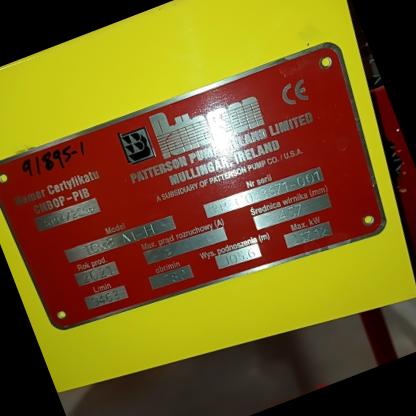
Klasa: tabliczka-znamionowa